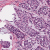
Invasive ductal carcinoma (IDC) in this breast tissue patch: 1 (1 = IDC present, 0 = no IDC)